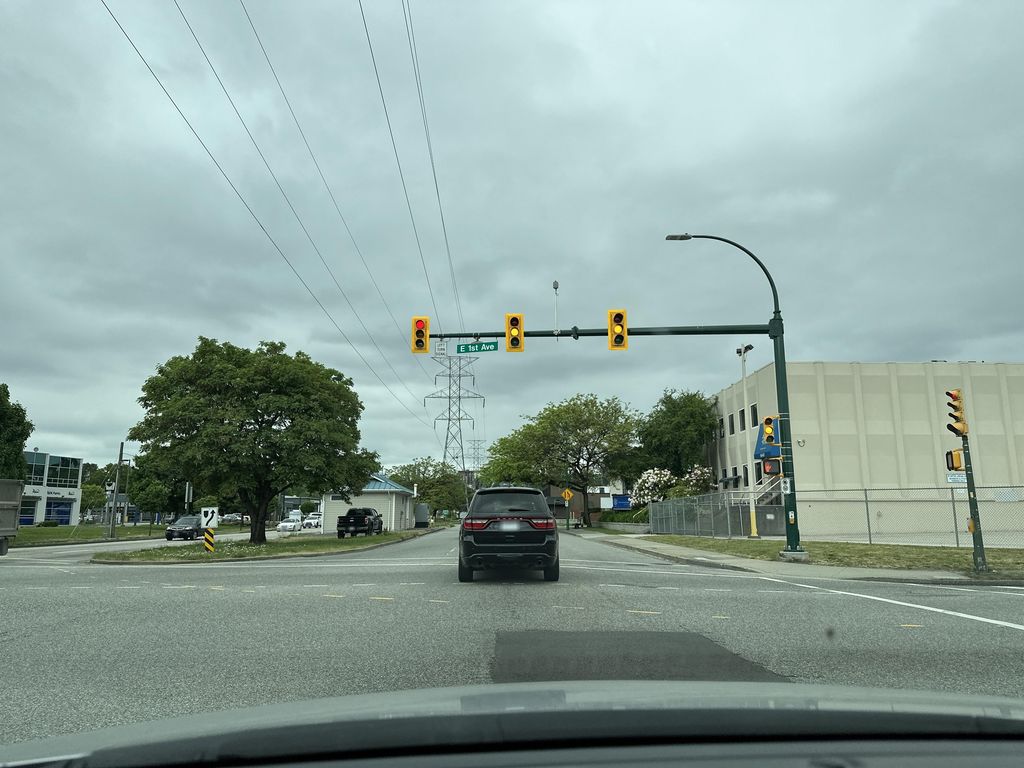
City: vancouver